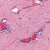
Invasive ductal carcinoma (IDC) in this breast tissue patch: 0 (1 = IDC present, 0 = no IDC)